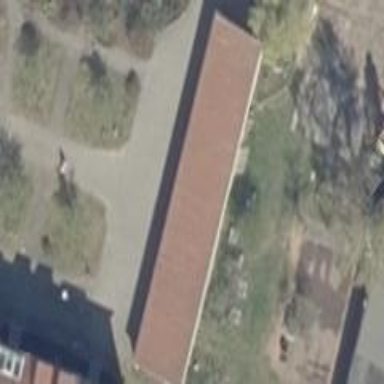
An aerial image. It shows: Group of garages.